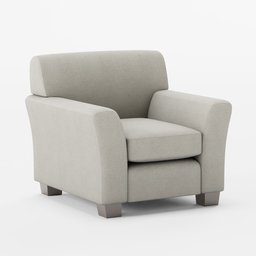
Label: furniture